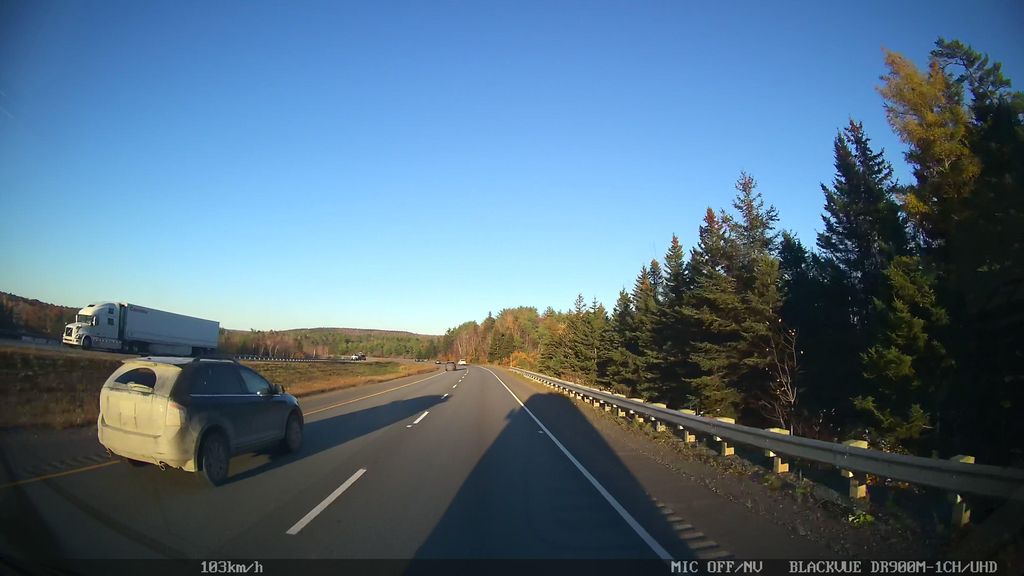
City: halifax